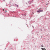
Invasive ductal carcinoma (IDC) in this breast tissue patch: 0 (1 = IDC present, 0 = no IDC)